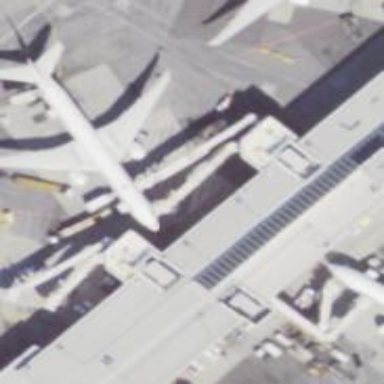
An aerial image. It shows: Airport gate.